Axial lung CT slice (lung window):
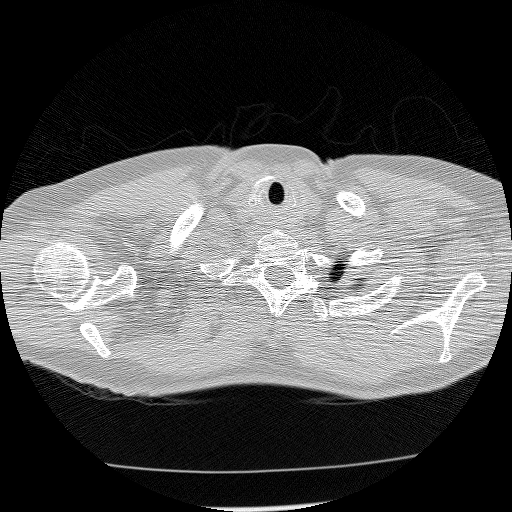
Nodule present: no